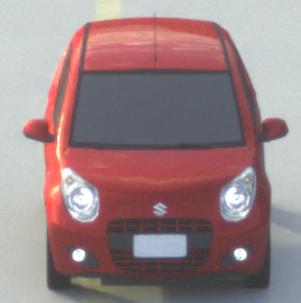
Make: Suzuki
Model: Alto 1.0
Detailed model: Alto (V)
Model produced from: 2011/02
Model produced until: 2011/03
Doors: 5
Color: red
Road condition: dry road
Daytime: morning or afternoon
Contrast: medium contrast